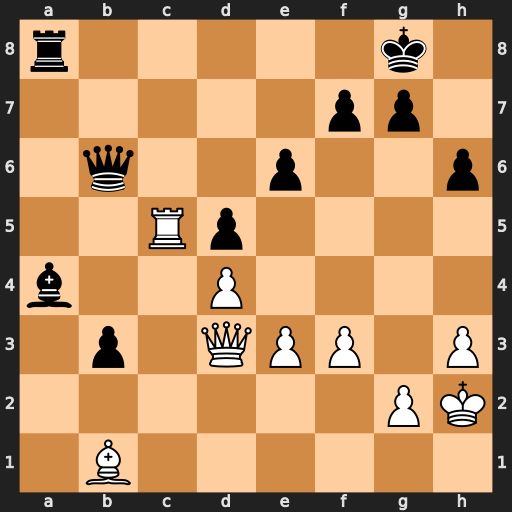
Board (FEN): r5k1/5pp1/1q2p2p/2Rp4/b2P4/1p1QPP1P/6PK/1B6
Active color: w
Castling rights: -
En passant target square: -
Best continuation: Qh7+ Kf8 Qh8+ Ke7 Qxa8